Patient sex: M
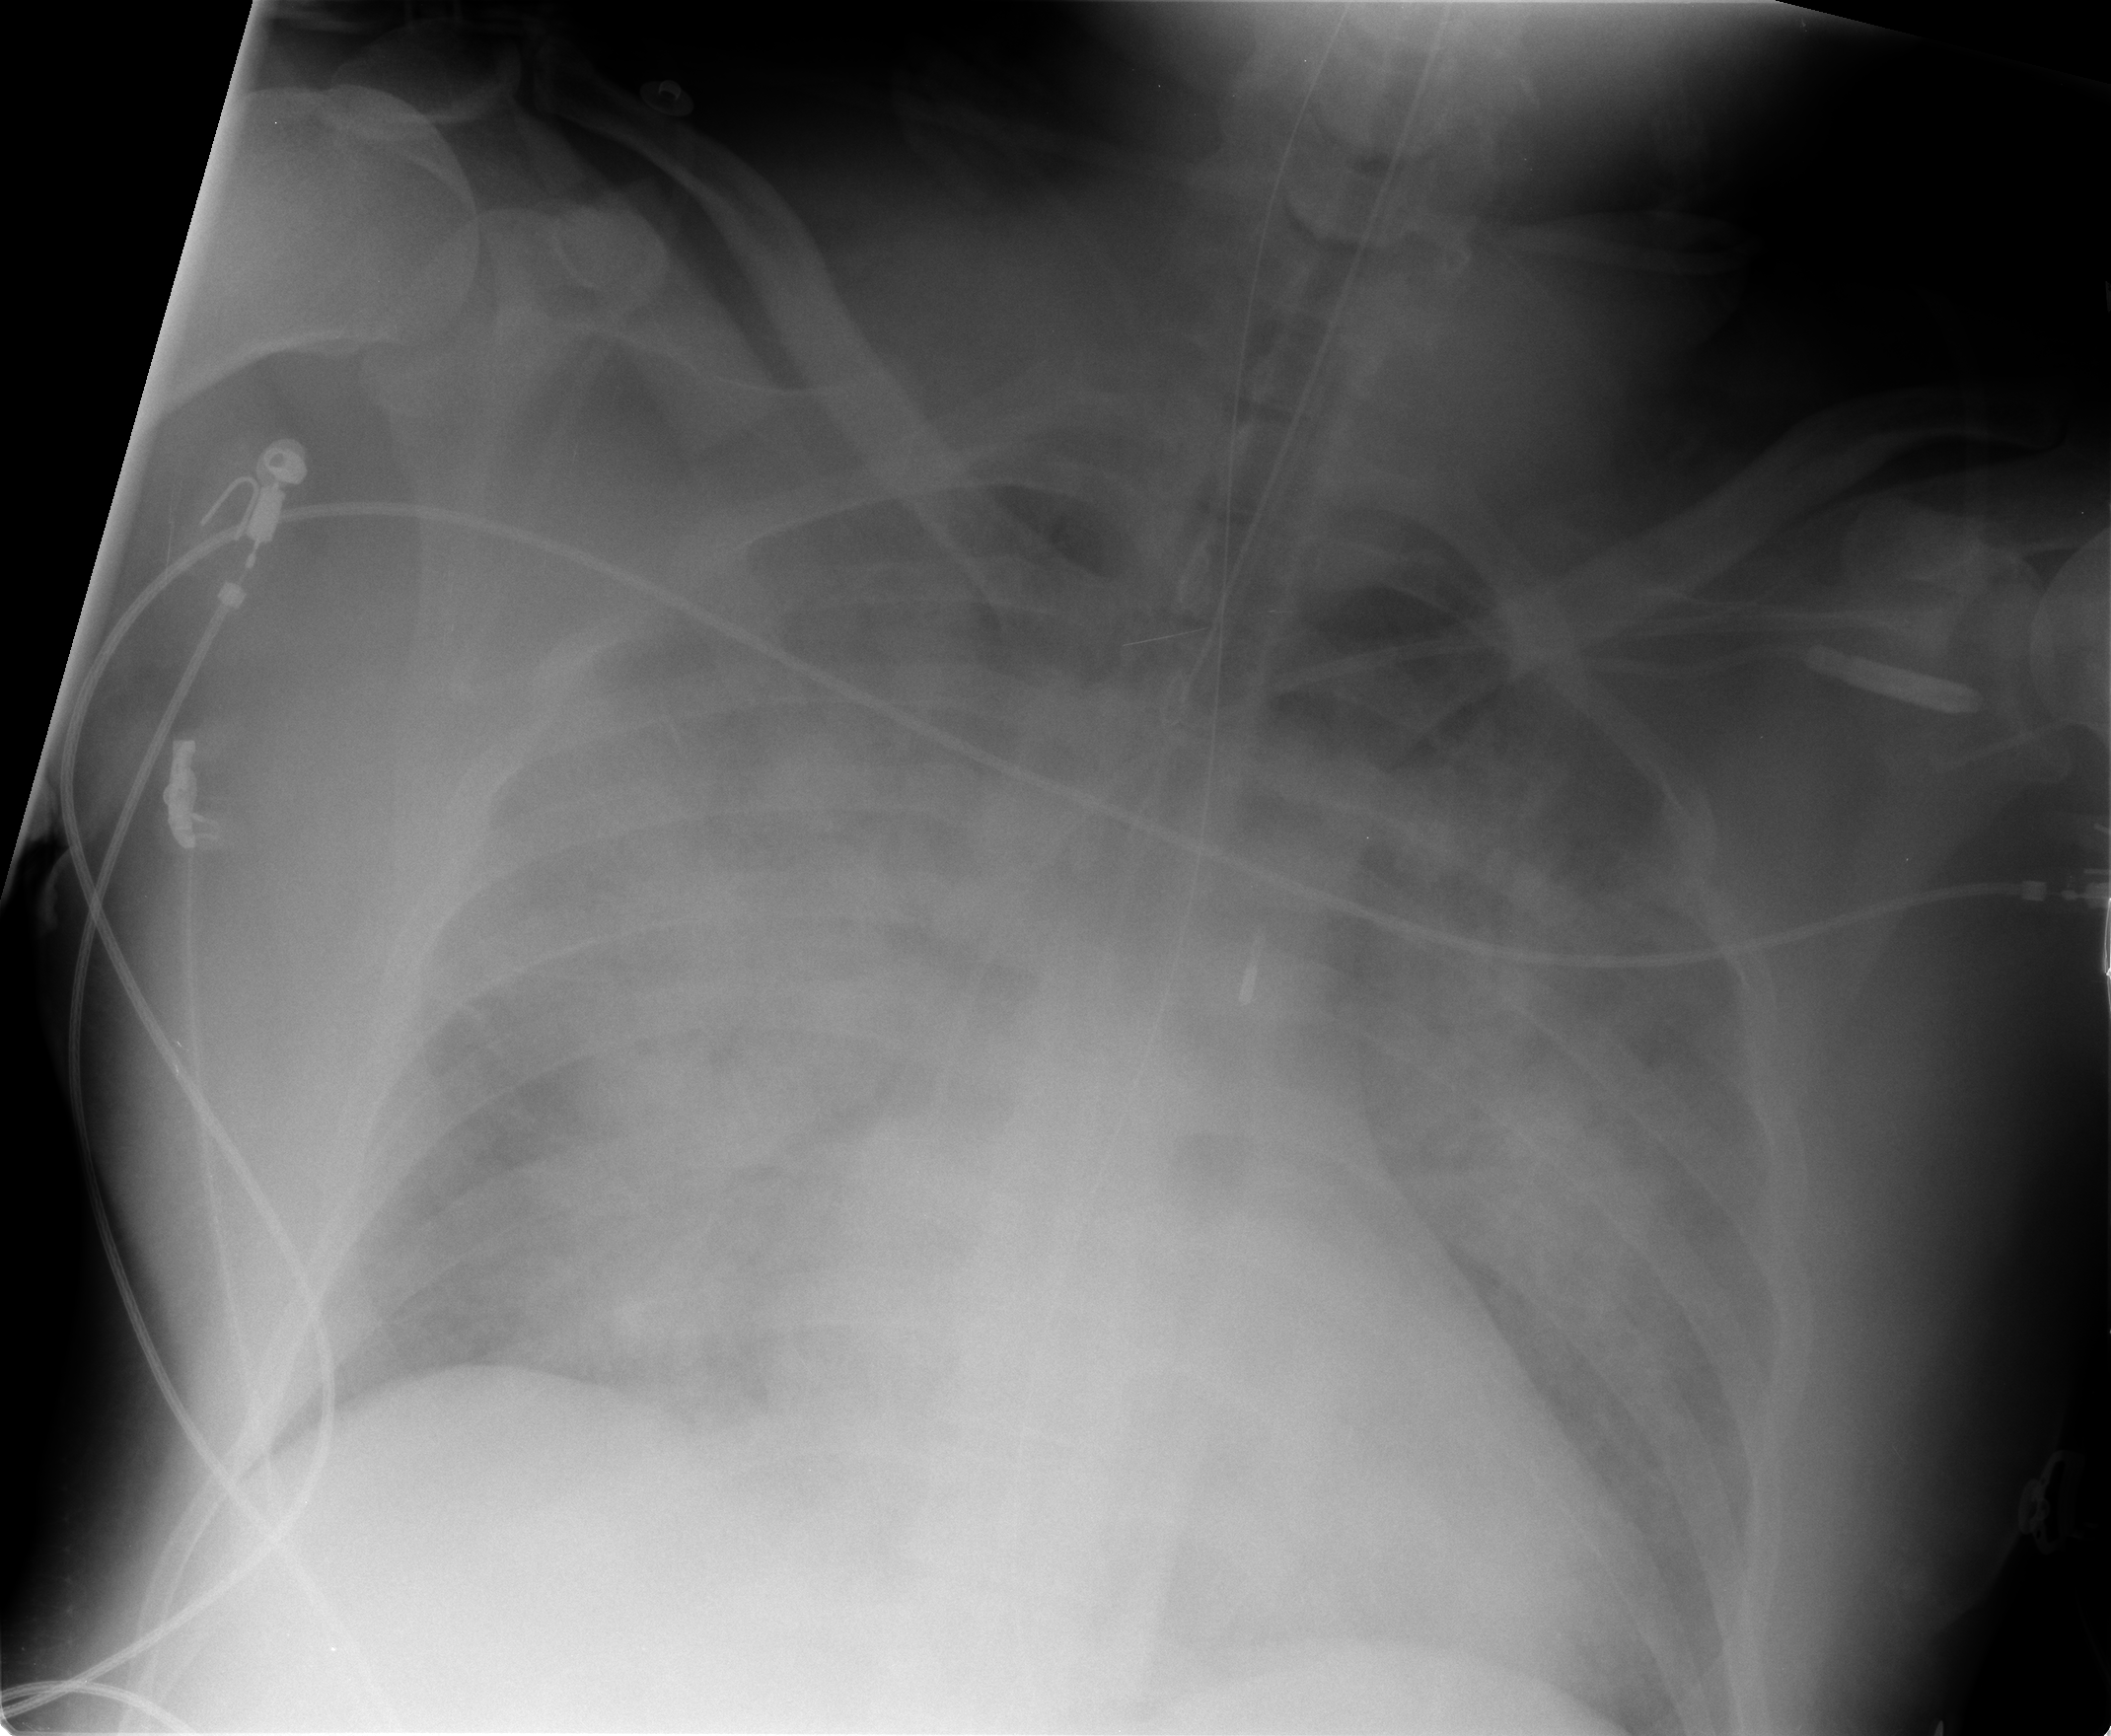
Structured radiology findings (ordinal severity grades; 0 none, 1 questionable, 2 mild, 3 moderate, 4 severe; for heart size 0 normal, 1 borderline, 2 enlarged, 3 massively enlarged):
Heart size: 1
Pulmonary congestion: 4
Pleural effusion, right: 0
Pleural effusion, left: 0
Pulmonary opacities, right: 4
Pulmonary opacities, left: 4
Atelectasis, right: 3
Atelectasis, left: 3